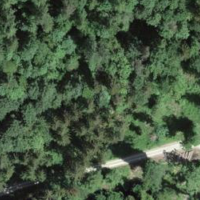
EUNIS habitat code: 43
Species observed at this site:
Cardamine flexuosa
Telekia speciosa
Impatiens parviflora